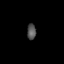
Tissue: skin
Cell type: Epithelial cells
Senescence score: 0.2006
Nuclear area (px): 138
Mean DAPI intensity: 81.986